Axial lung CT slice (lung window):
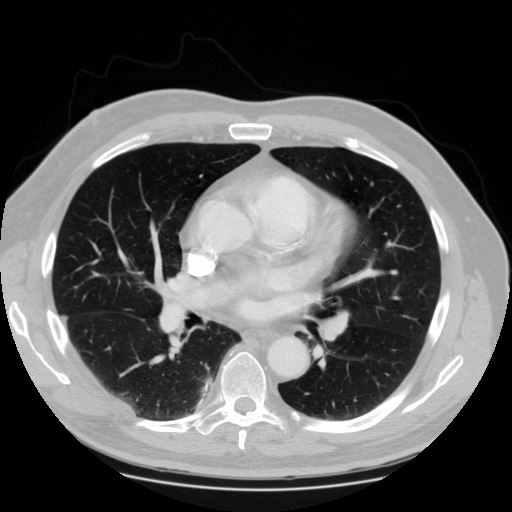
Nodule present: no